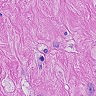
Metastatic tissue present: yes